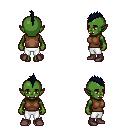
a pixel art fantasy rpg character, female body template, orc, green skin, brown sleeveless shirt, white pants, raven mohawk hairstyle, maroon shoes, four views (front, back, left, right), 2x2 character sprite sheet, small pixel art, hard edges, no anti-aliasing